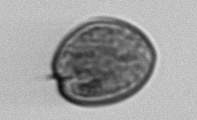
Label: Prorocentrum